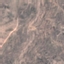
Label: HerbaceousVegetation